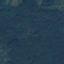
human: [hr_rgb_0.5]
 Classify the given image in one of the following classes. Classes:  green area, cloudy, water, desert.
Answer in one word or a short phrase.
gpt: green area